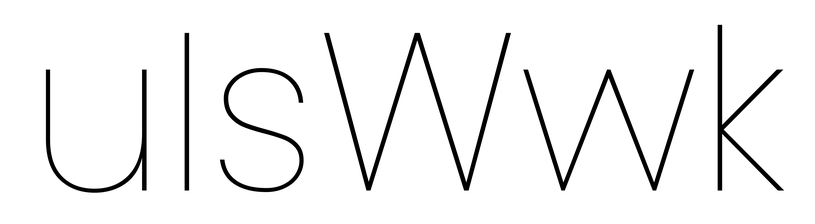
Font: Poppins-Thin